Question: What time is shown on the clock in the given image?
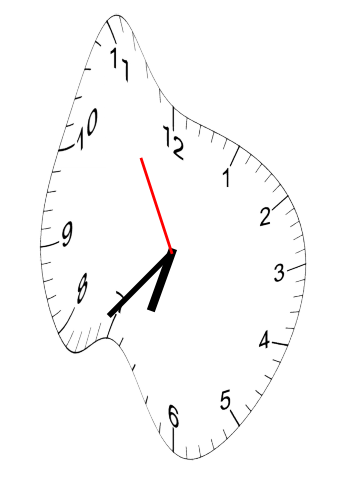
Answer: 06:36:55